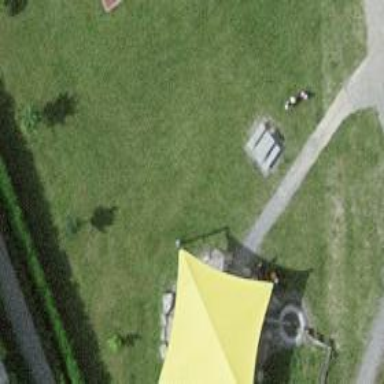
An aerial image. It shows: Tent.